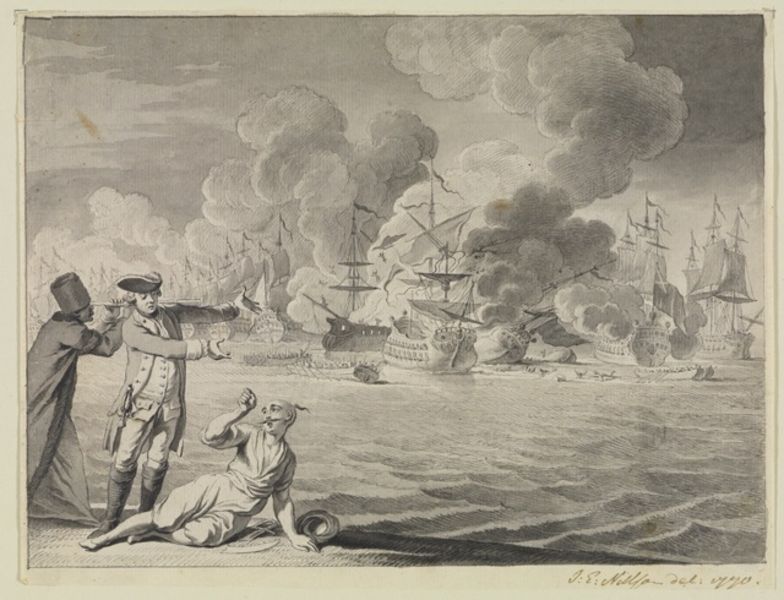
Titel: Die Seeschlacht zwischen Russen und Türken am 5. Juli 1770
Künstler: Johannes Esaias Nilson
Standort: Karlsruhe
Institution: Staatliche Kunsthalle Karlsruhe
Schlagwörter: feuer, gemälde, himmel, kampf, mann, meer, wasser, weiß, wolken, aquarell, menschen, see, ufer, frankreich, grau, hut, hüte, kopfbedeckungen, männer, schwarz, zeichnung, wolke, rock, bart, mütze, mützen, schnurrbart, arme, mensch, messer, tod, tot, gesten, schauen, signatur, qualm, rauch, boden, gewand, drei, boot, boote, kahn, pferd, ruder, kopfbedeckung, japan, küste, schiff, schiffe, schrift, segel, segelschiffe, strand, welle, wellen, liegen, fahnen, venedig, beobachten, zuschauer, fahne, flagge, mast, segelschiff, datierung, grafik, monochrom, figuren, hafen, kähne, kai, masten, ausschau, brand, dampf, franzosen, krieg, querformat, schiffbruch, schlacht, seestück, sinken, sturm, soldaten, ruderboot, ruderer, glatze, liegend, zeigen, gehrock, fregatte, segler, kanone, offen, orientalisch, brennen, druck, schwarzweiss, stich, militär, säbel, uniform, soldat, tote, asiatisch, matrose, napoleon, dreispitz, offizier, stiefel, treffen, beten, wimpel, sterben, hilfe, niederlage, kanonen, fernrohr, flaggen, kapitän, fernglas, flotte, kreig, admiral, marine, aufregung, kupferstich, verwundet, bote, turban, brandt, drama, harlekin, schießen, treffer, gestrandet, kentern, pistole, pulver, gefecht, zeichung, schuß, ruderboote, mee, botte, seeschlacht, fes, rauchwolken, pulverdampf, dreimaster, türke, fez, galeere, gekentert, orientale, nordafrika, datiert, türken, chinese, asiate, rettungsboot, armada, ertrinken, manöver, rettungsboote, flehend, kriegsschiff, glatzkopf, bergwerk, vorwurf, maan, kannone, salzwasser, aba, ergeben, revolver, kriegsschiffe, rahen, teleskop, 1950, 1770, kriegsflotte, lepanto, ruderbot, tez, segelschschiffe, galeonen, wolchen wasser, schlscht, öschiffe, zweidecker, chinese meer, seeschlacht schiffe, segel himmel, suntergehen, fernrphr